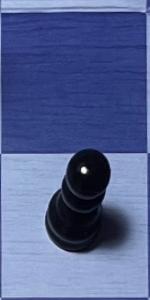
Label: Pawn_Black